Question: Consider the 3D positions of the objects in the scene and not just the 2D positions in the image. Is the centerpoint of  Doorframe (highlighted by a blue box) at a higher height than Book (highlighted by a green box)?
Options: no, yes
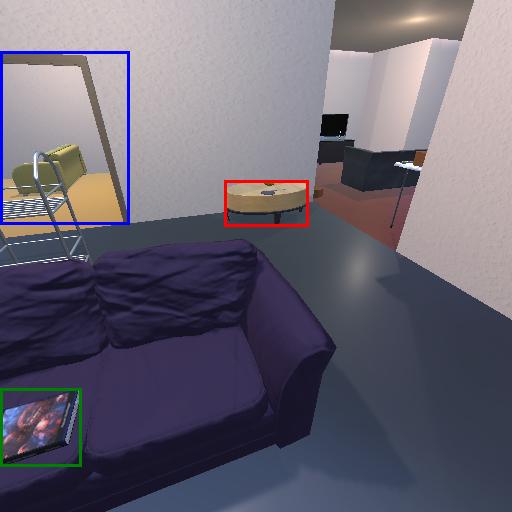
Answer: no